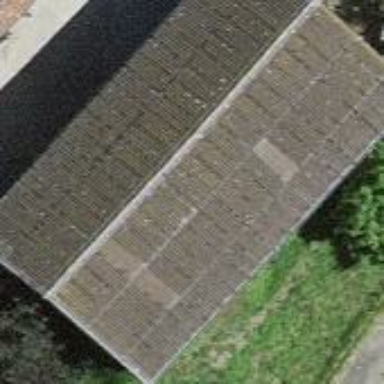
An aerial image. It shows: Shed building.